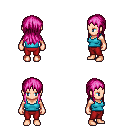
a pixel art fantasy rpg character, female body template, human, light skin, teal pirate shirt, red pants, pink unkempt hairstyle, four views (front, back, left, right), 2x2 character sprite sheet, small pixel art, hard edges, no anti-aliasing